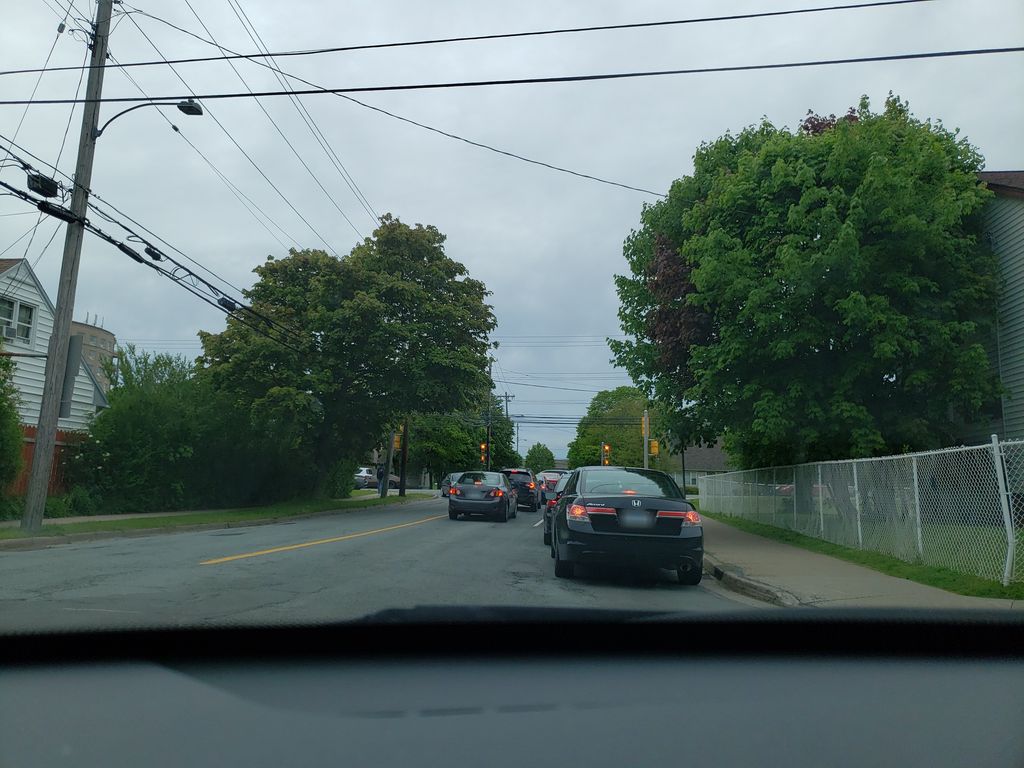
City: halifax